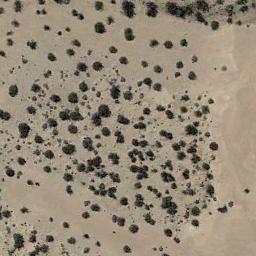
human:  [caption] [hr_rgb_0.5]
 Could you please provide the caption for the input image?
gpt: The chaparral is consist of sparse bushes on the desert .

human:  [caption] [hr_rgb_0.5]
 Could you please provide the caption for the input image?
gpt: Chaparral is evenly distributed on the sand .

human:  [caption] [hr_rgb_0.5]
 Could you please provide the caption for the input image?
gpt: A lot of disconnected chaparrals of different sizes grow in the desert .

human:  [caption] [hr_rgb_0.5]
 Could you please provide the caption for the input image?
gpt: The middle of the chaparral is dense .

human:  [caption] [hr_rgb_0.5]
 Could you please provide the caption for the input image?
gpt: There are piles of grass in this jungle .